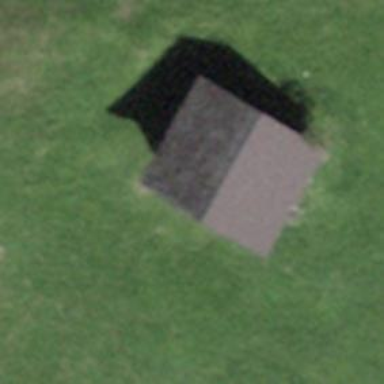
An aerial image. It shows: Barn.